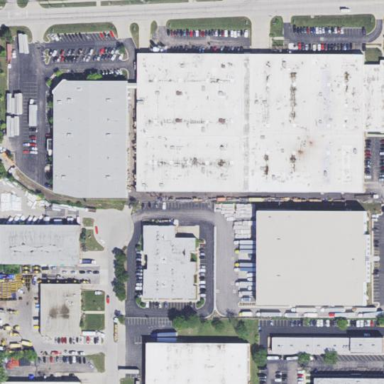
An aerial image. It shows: Industrial building.